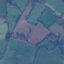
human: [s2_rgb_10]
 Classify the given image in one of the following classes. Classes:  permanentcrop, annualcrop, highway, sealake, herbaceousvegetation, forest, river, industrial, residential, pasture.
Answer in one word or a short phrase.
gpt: Pasture